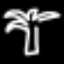
Label: palm tree